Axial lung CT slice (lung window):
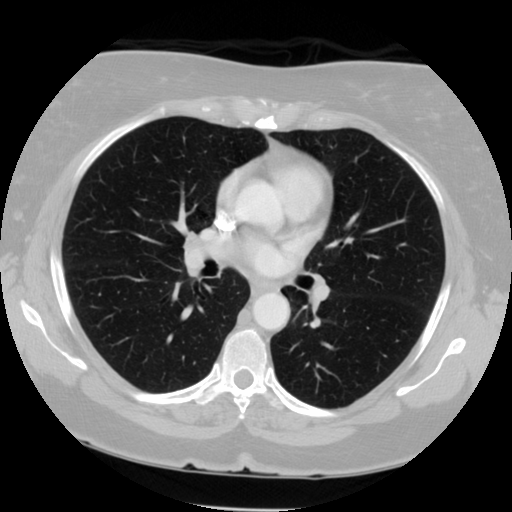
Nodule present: no